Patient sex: F
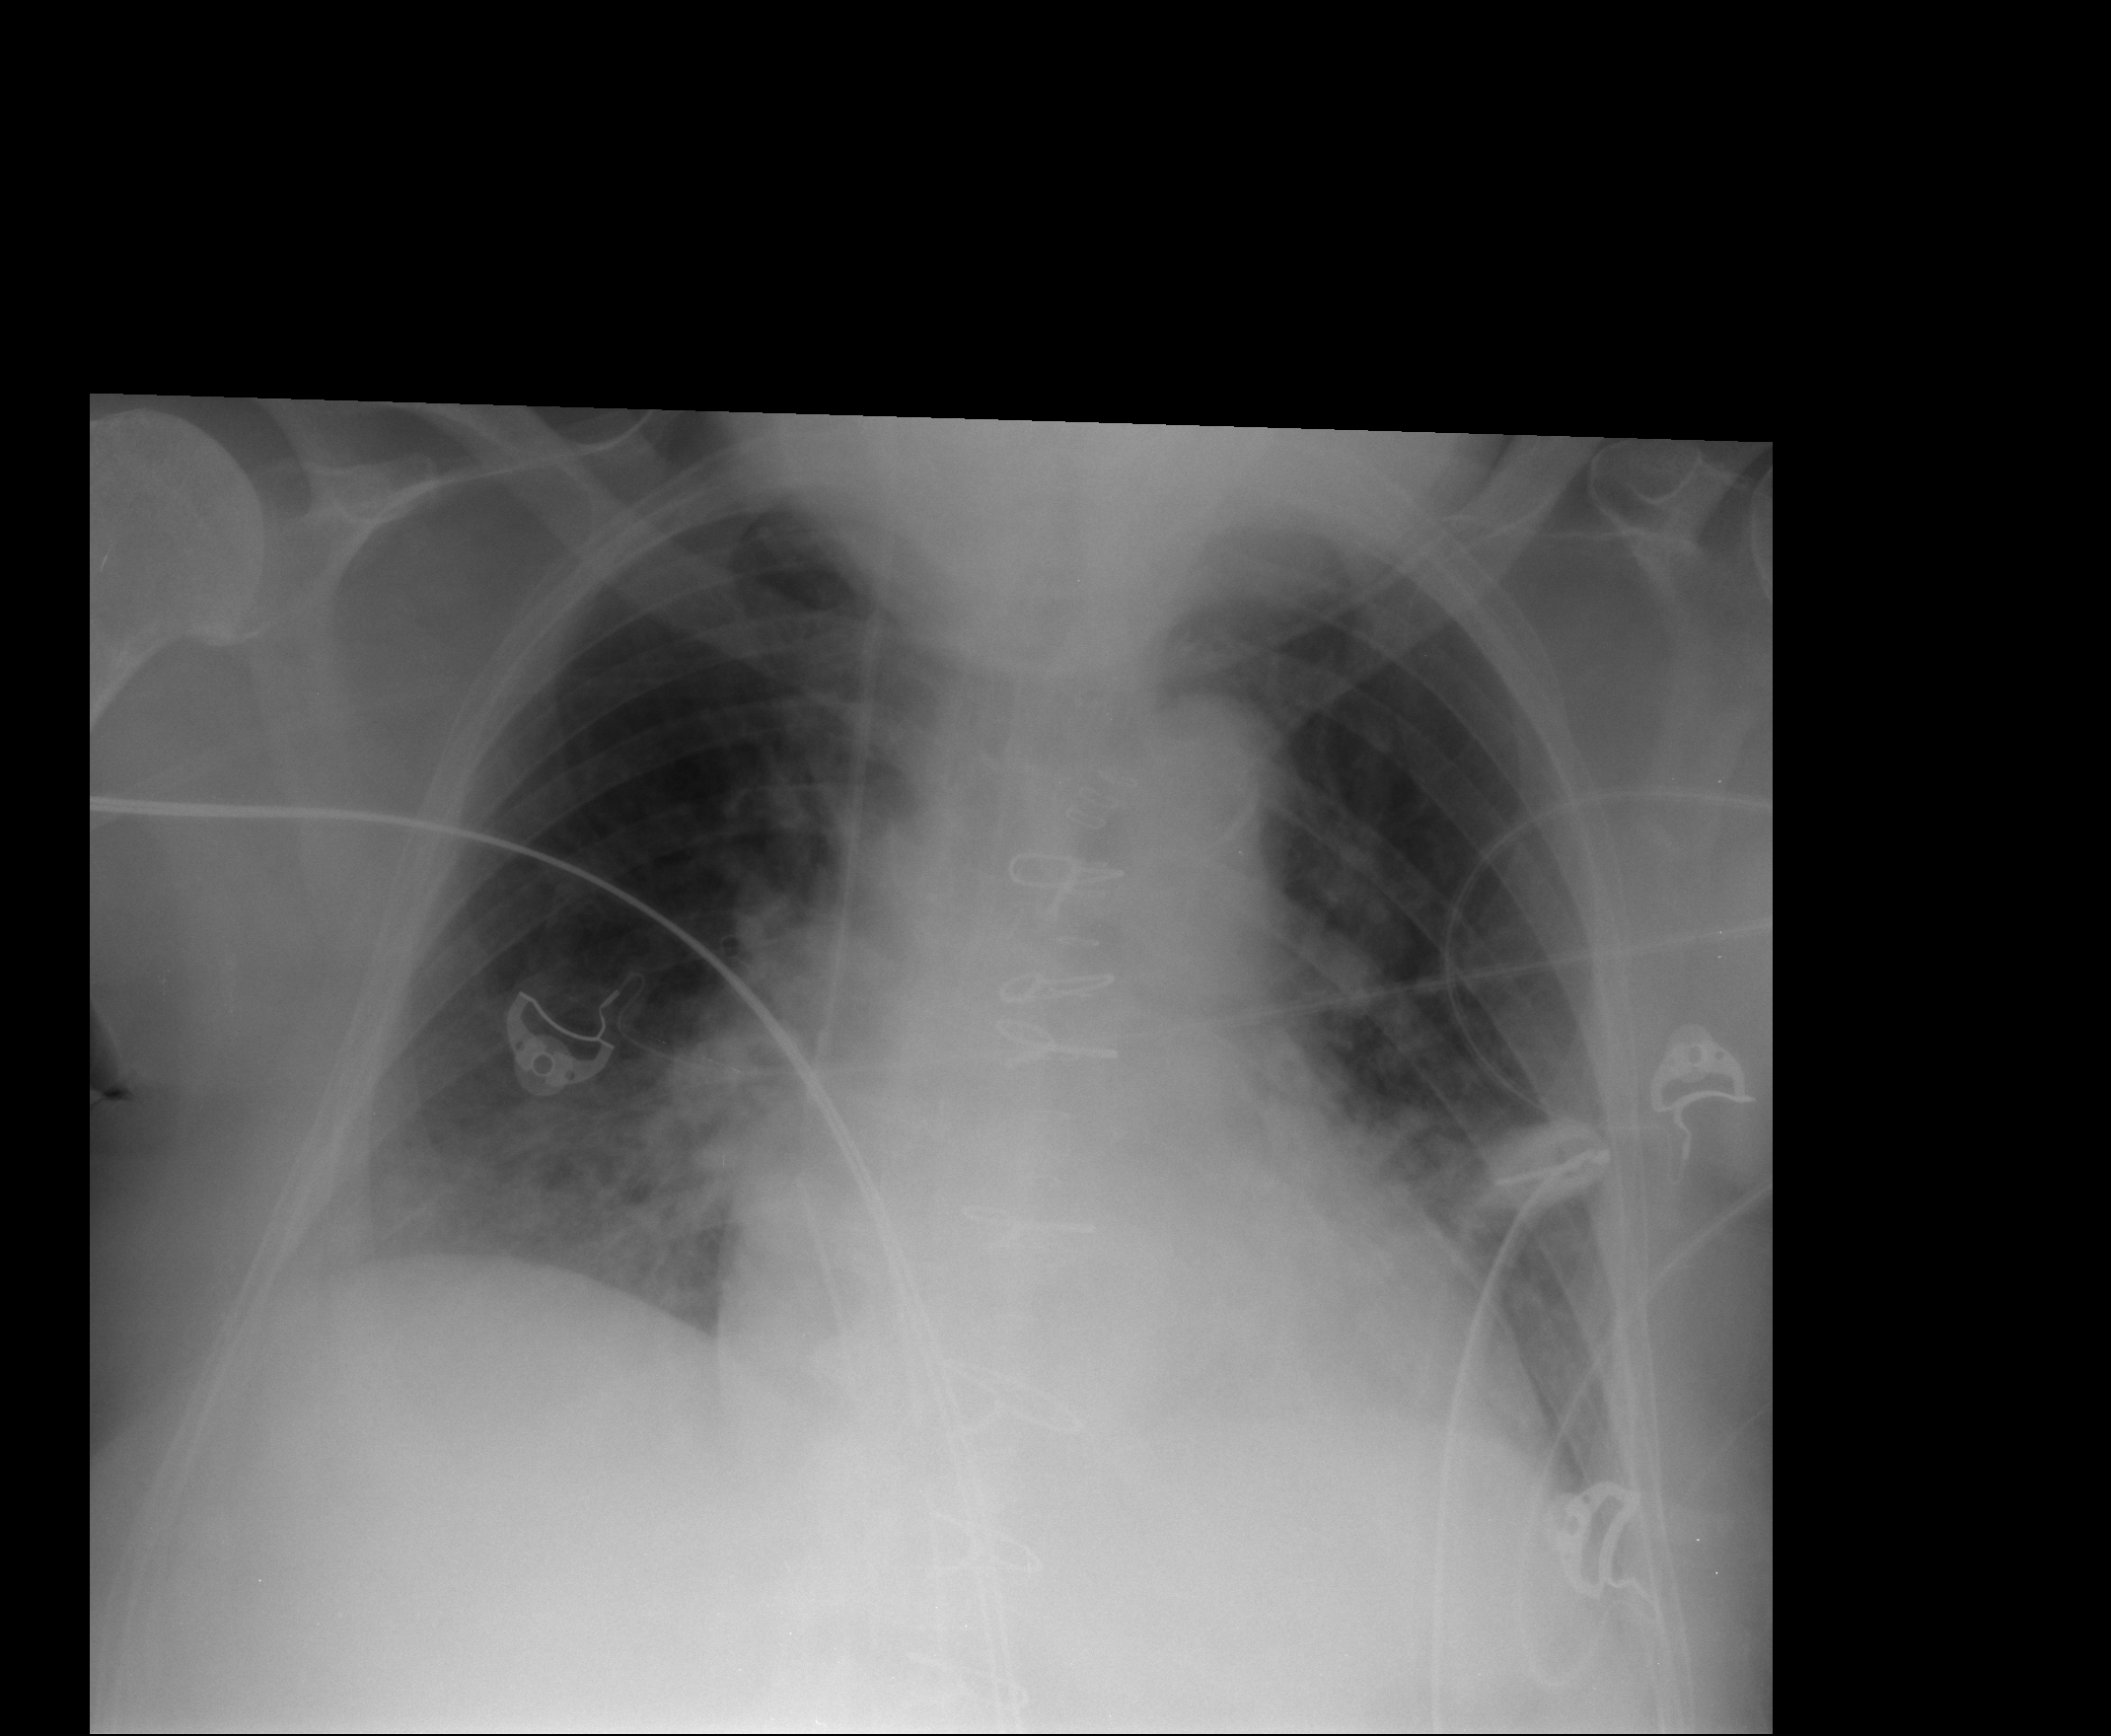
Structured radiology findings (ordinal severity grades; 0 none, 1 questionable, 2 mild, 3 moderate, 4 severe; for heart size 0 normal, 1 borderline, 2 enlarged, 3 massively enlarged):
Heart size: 0
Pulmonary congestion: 1
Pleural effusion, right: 2
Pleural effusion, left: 1
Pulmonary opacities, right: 0
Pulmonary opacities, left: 0
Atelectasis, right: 2
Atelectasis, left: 2